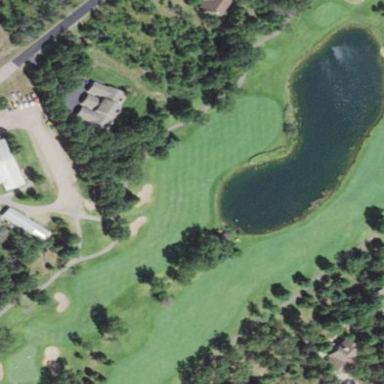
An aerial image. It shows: Grassy area designated as golf fairway.